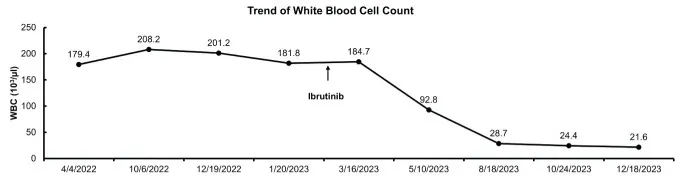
Clinical course and treatment response of the patient. (A) Trend of white blood cell count after ibrutinib initiation.
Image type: pathology (giemsa)